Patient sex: F
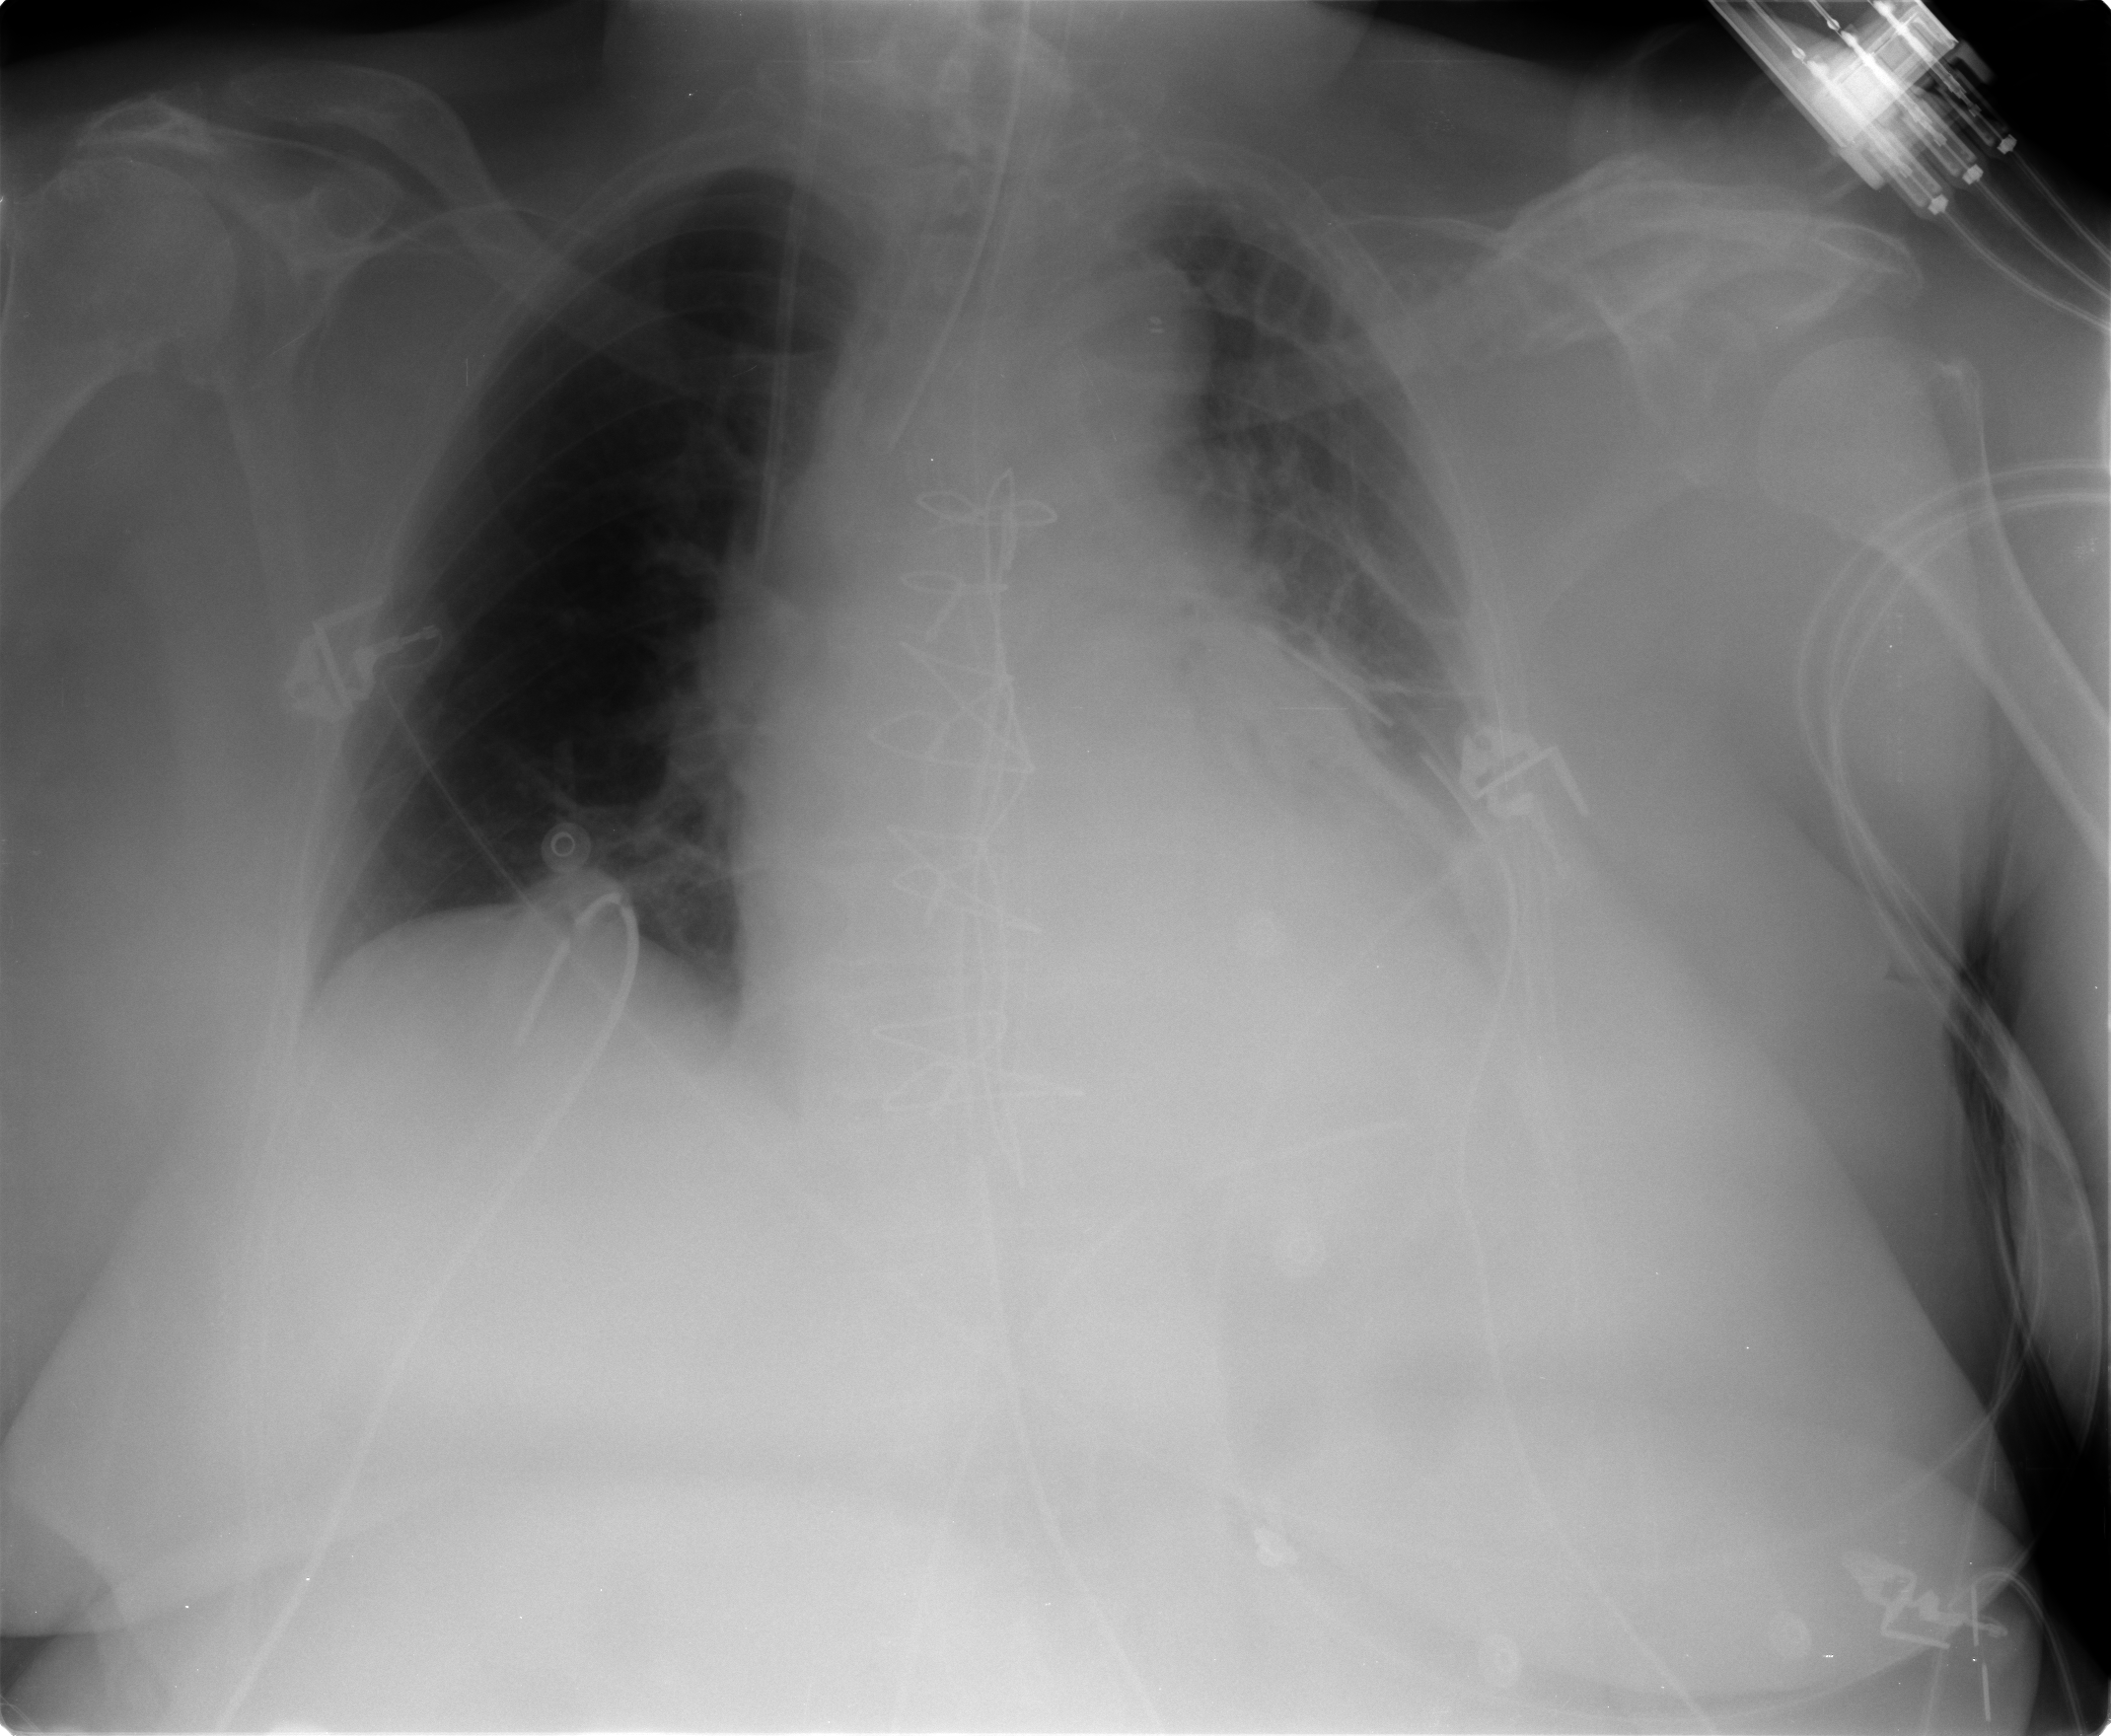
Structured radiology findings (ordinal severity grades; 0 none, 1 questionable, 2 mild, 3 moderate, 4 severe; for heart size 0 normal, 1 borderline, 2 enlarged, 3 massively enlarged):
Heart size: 3
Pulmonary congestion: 0
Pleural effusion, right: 0
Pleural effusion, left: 2
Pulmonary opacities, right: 0
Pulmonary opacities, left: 3
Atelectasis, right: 0
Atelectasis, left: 3